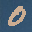
Label: 0